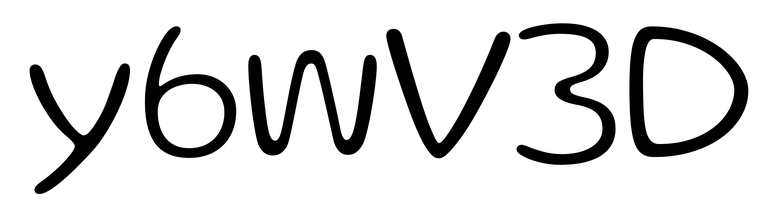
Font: Gluten_ExtraLight